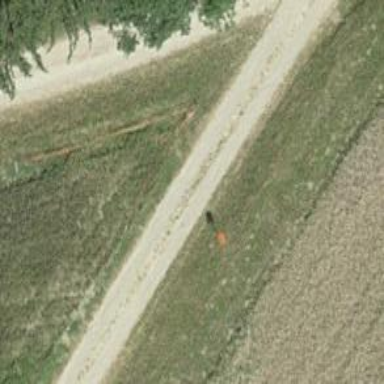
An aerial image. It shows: Aerial marker.